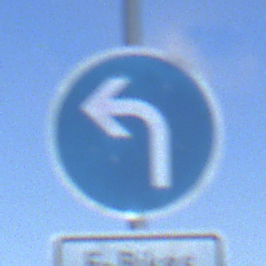
Verkehrszeichen: VorgeschriebeneFahrtrichtungLinks
Zusatzzeichen unten: BesondereFahrzeugeUndTransportgueter13
Umgebung: Outdoor, Nature
Tageszeit: MorningAfternoon
Wetter: PartlyCloudy
Licht: Natural
Jahreszeit: NotSpecified
Kontrast: HighContrast